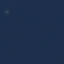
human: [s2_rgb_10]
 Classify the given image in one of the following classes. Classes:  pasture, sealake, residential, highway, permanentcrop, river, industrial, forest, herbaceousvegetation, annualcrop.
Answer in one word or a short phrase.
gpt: SeaLake